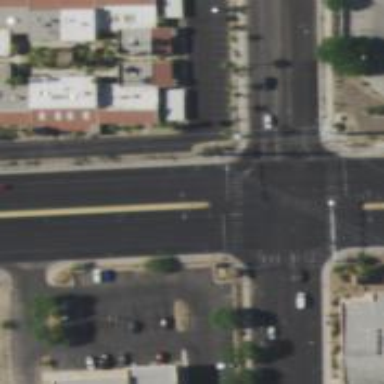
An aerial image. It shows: Solid stop line on the road marking.